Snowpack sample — Loveland Pass, Silver Plume, Colorado, USA (2/11/26, 12:00 PM MST)
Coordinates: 39.663, -105.886
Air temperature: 35 °F
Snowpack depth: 82 cm
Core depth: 30 cm
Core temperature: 23 °F
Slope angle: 13°, slope face: 12°
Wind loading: high
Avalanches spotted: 1
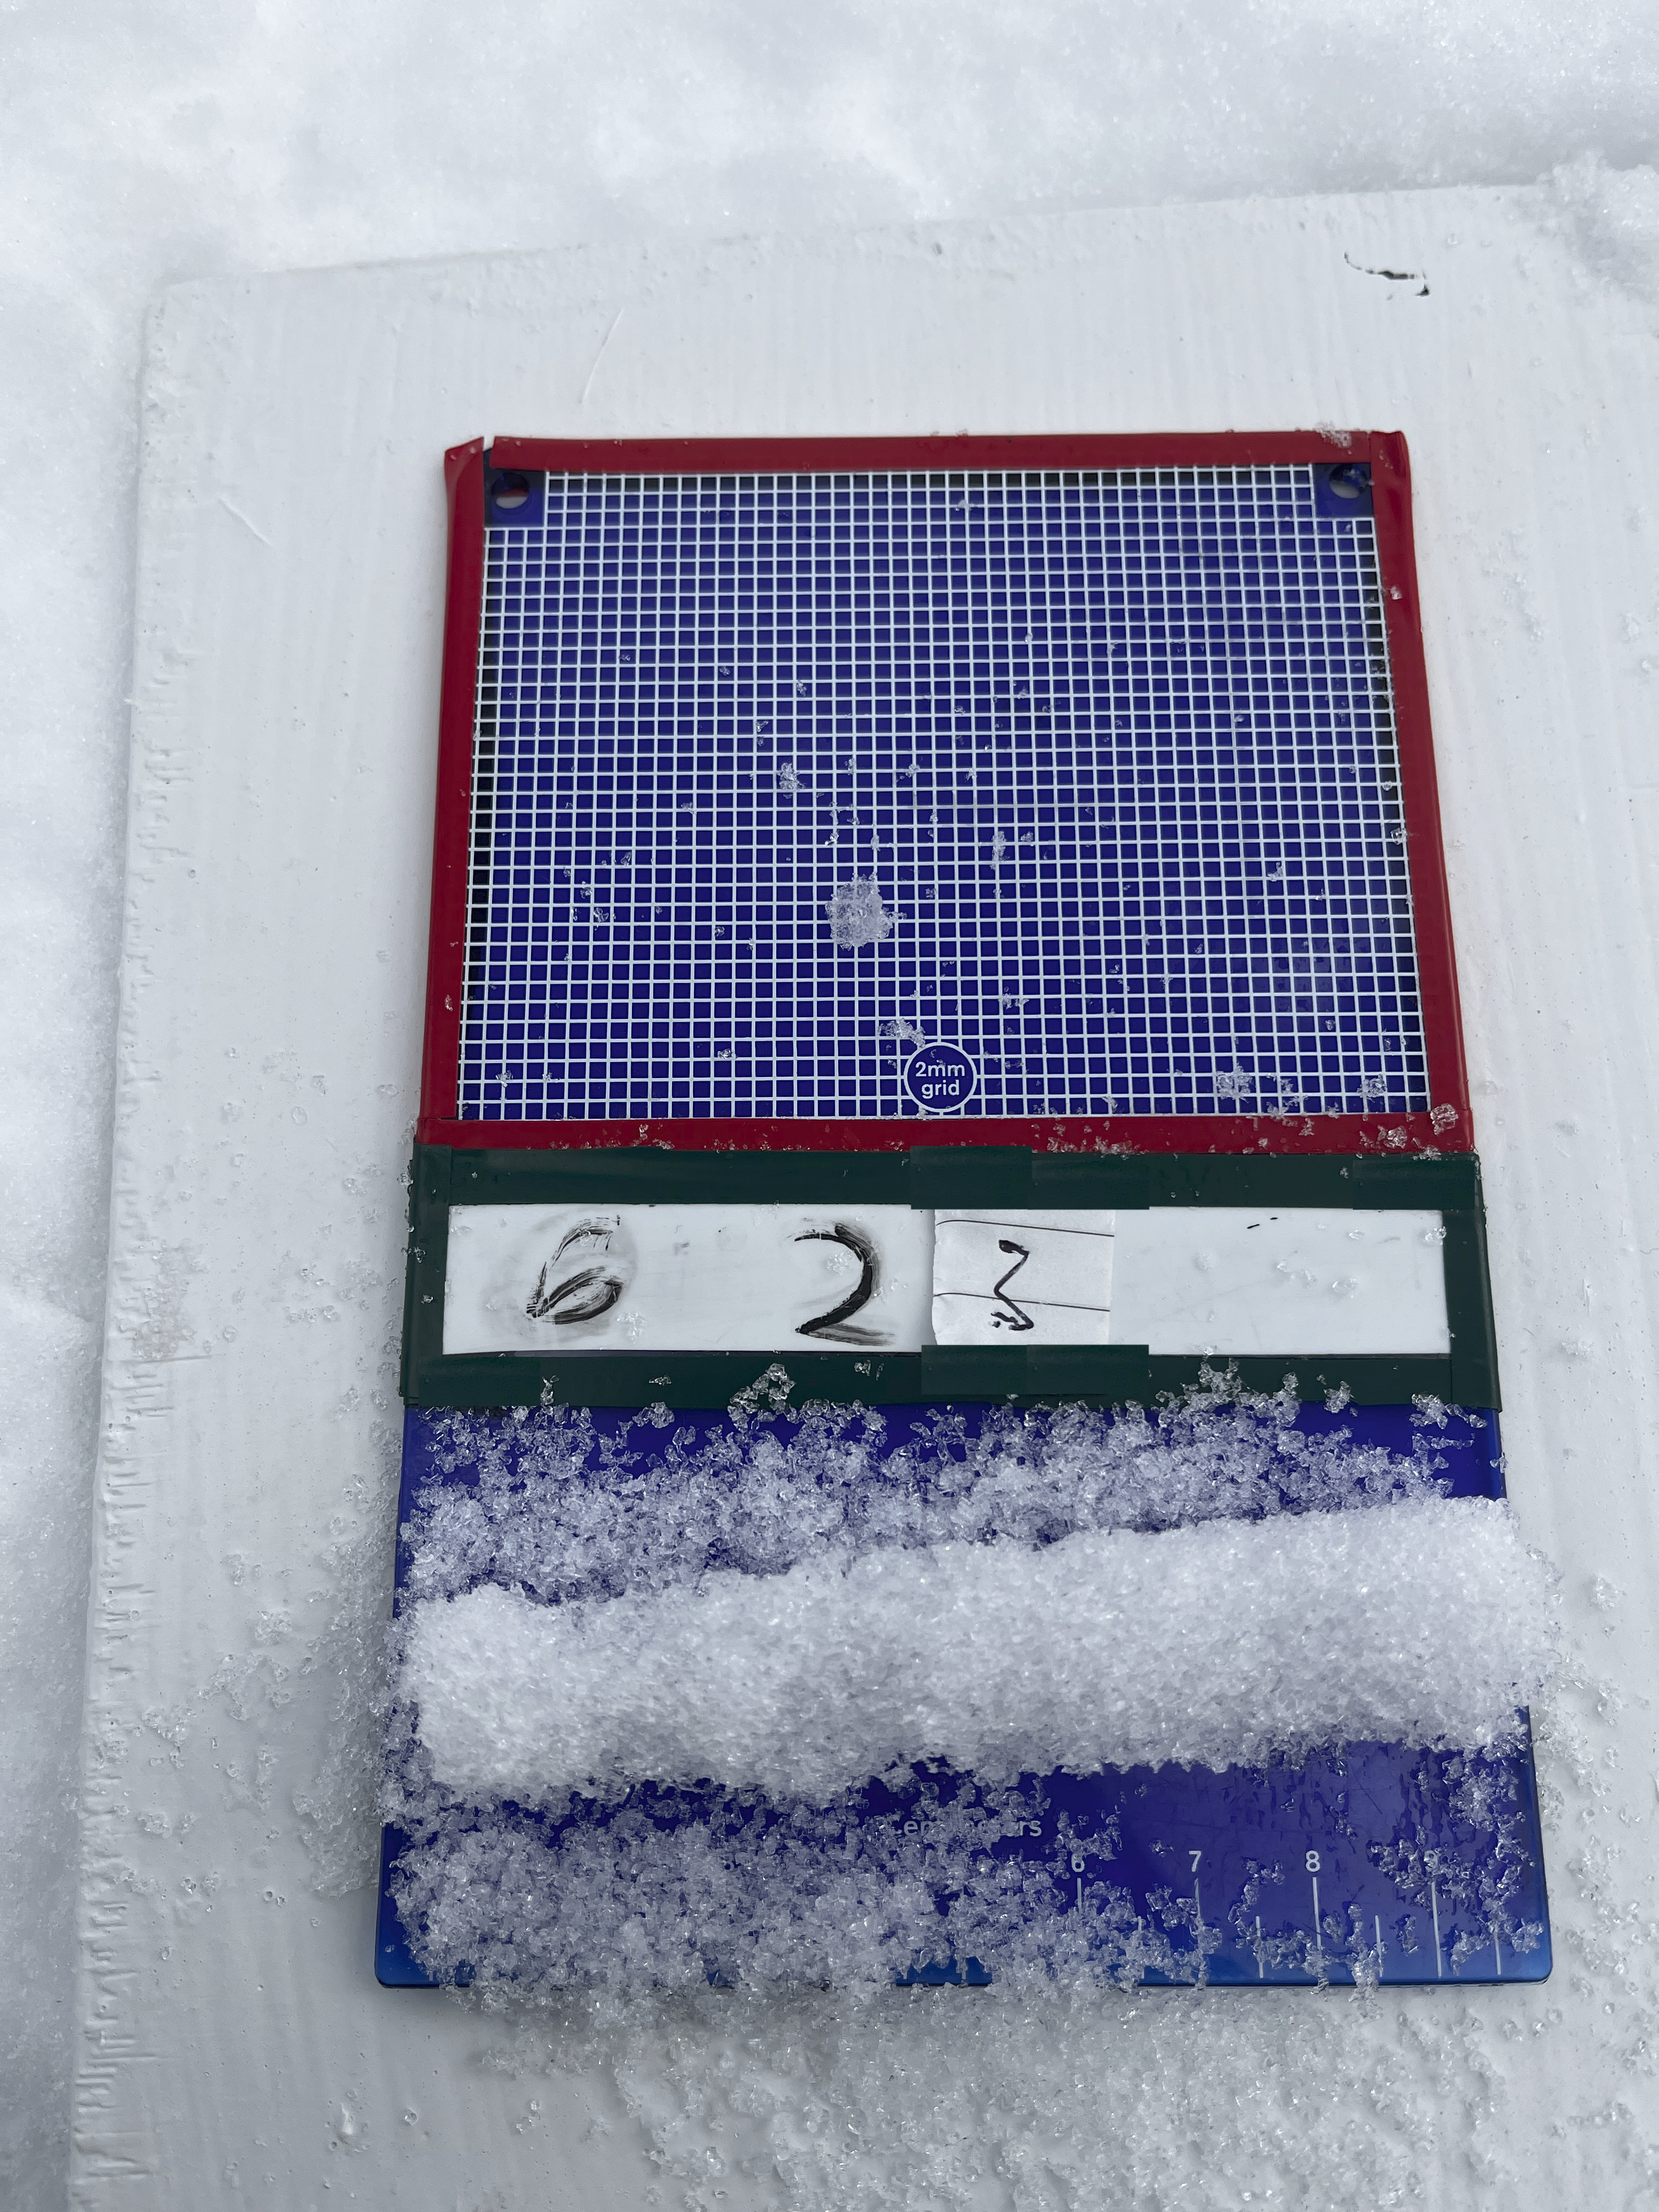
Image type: crystal_card
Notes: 1 small avalanche spotted on the north side of the bowl, lots of wind loading